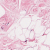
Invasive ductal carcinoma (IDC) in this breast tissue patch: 0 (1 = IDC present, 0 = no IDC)